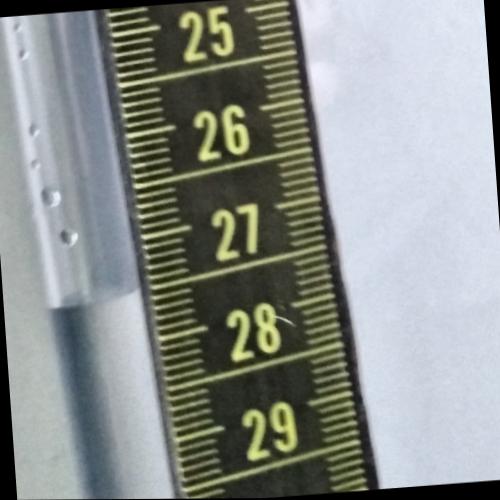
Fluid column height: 27.5 cm